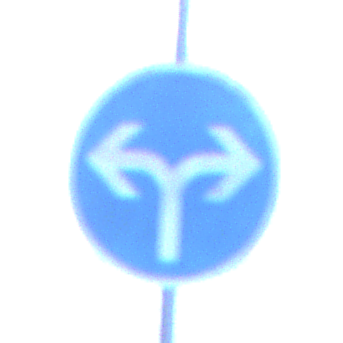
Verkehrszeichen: VorgeschriebeneFahrtrichtungRechtsOderLinks
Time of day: Dawn
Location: Outdoor (Urban)
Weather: PartlyCloudy
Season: NotSpecified
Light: Natural